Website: bh-photo
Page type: customer-info-address
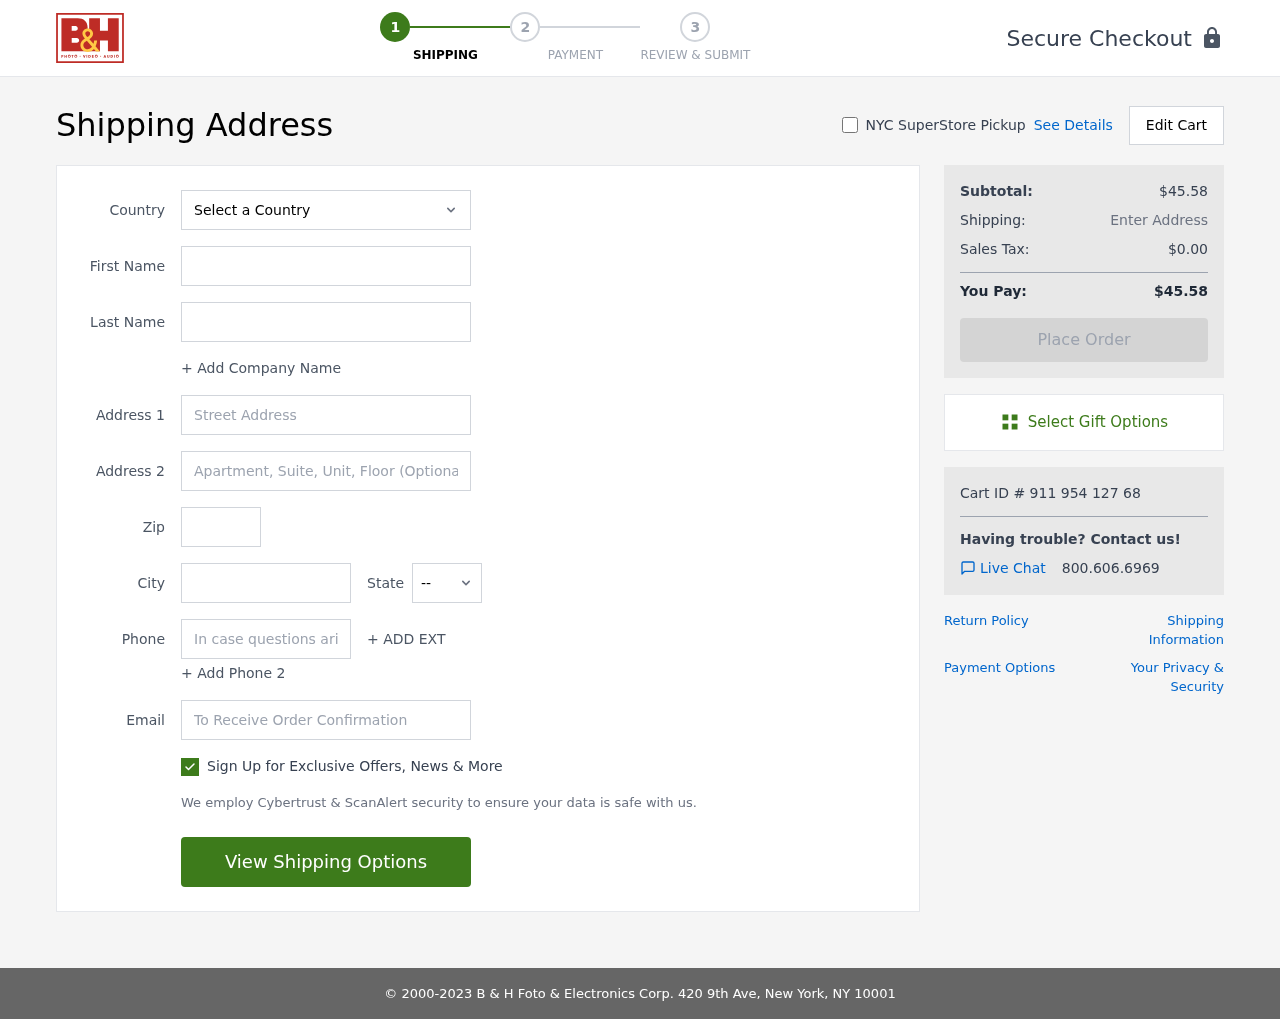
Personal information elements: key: PII_CITY
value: Samuelbury
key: PII_COUNTRY
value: United States
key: PII_EMAIL
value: monica_odonnell@yahoo.com
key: PII_FIRSTNAME
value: Monica
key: PII_LASTNAME
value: Odonnell
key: PII_PHONE
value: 7856861746
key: PII_POSTCODE
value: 23552
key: PII_STATE_ABBR
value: GA
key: PII_STREET
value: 876 Spencer Island
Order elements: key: ORDER_SUBTOTAL
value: $45.58
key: ORDER_TAX
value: $0.00
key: ORDER_TOTAL
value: $45.58
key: ORDER_ID
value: Cart ID # 911 954 127 68